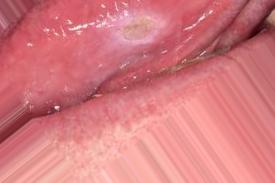
Condition: Mouth Ulcer